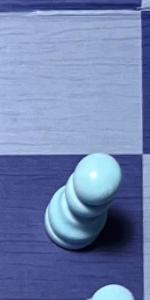
Label: Pawn_White